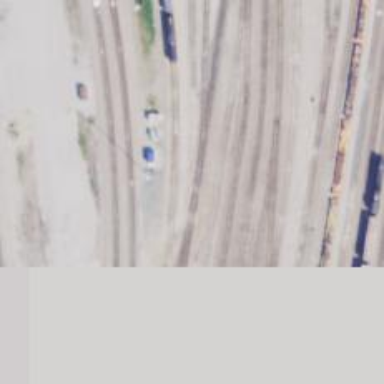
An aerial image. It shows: Railway yard.